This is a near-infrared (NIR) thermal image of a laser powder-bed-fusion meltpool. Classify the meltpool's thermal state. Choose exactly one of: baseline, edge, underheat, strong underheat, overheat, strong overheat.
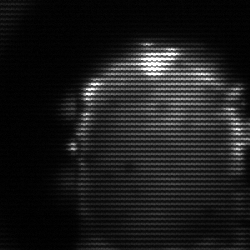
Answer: baseline